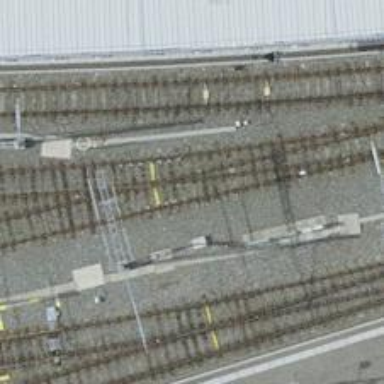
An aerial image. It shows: Railway siding with one electrified track and contact line.